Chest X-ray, PA view. Patient: 57 years old, sex F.
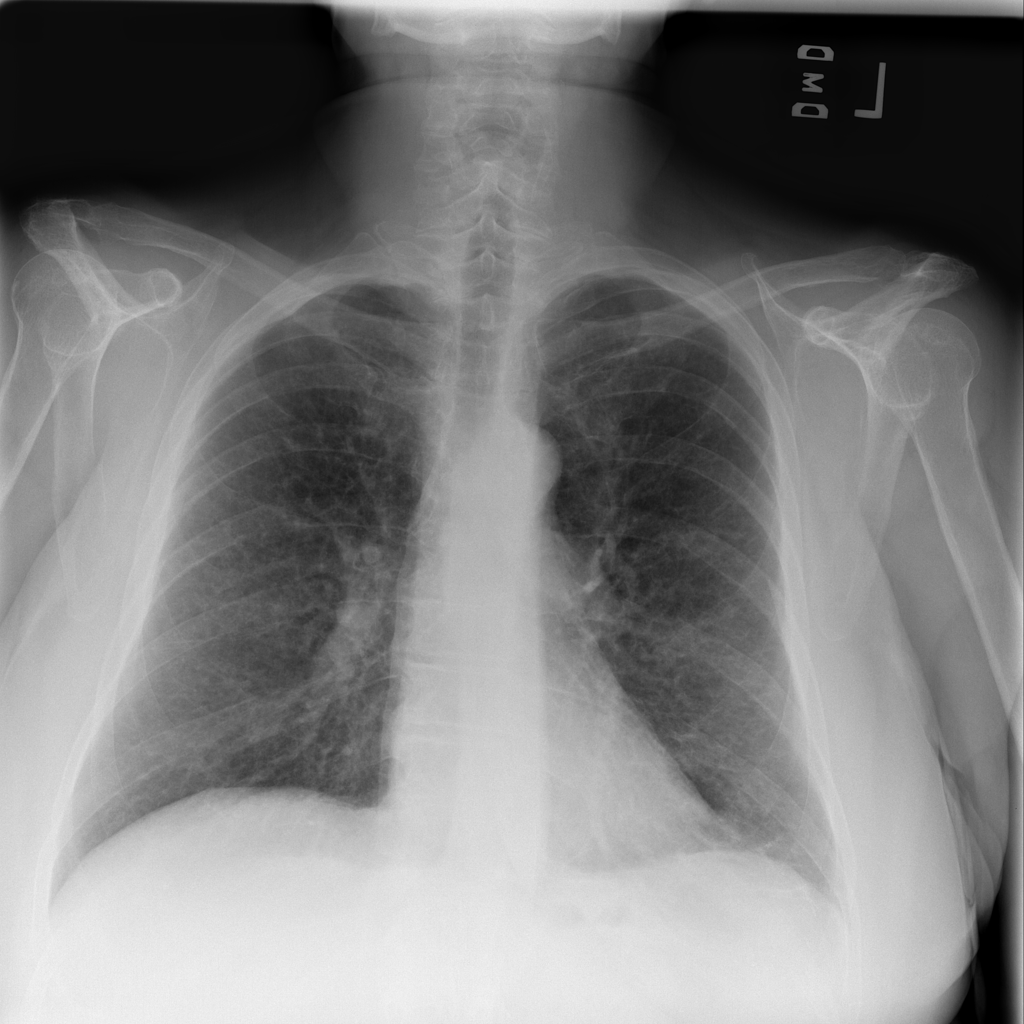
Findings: No Finding